Question: I am developing a document verification system with ReactJS and solidity - smart contract. I want to display the result of my smart contract's 'get().call()' method on the frontend, with a popup or even with a simple text.
My question is how can I do this? My '.get().call()' method seems to be working fine without any problem.
Check the image below, that's my code for now. I use 'console.log()' to display the result.

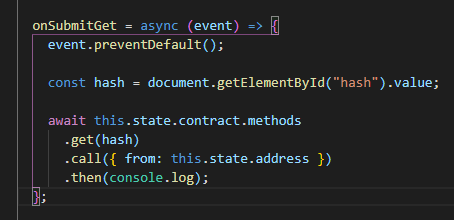
Answer: If the 'console.log' function displays your code in the console your codes work well, now you need to change the state by using 'this.setState' function or 'useState' hook to re-render the component. because in the ReactJS architecture, changing the 'state' causes to change the interface. if your component is a class component:
'''
import React, { Component } from 'react';
~~~
class YourComponentName extends Component {
constructor() {
super();
this.state = {
result: '',
~~~
~~~
};
}
onSubmitGet = async (event) => {
event.preventDefault();
cosnt hash = document.getElementById('hash').value;
await this.state.contract.methods
.get(hash)
.call({ form: this.state.address })
.then(res => this.setState({ result: res }))
};
~~~
render() {
const { result } = this.state;
return (
<>
<button onClick={this.onSubmitGet}>GET</button>
<div>{result}</div>
</>
);
}
};
The '~~~' means some other codes. actually, with using 'setState' the '<div>{result}</div>' will change and show your result.
'''